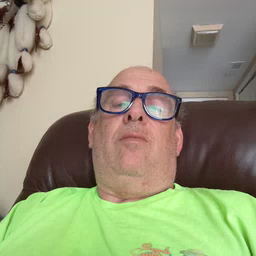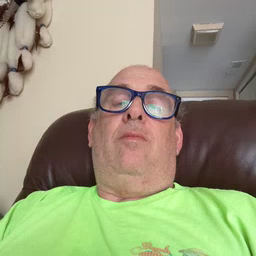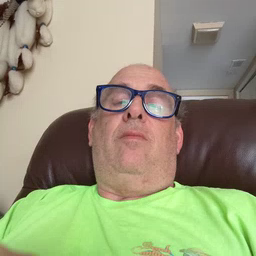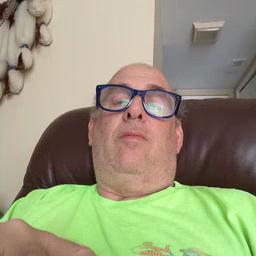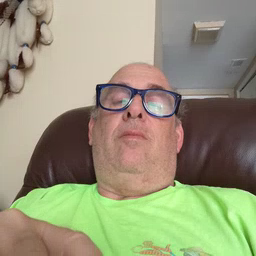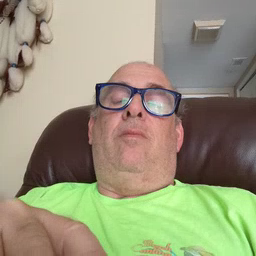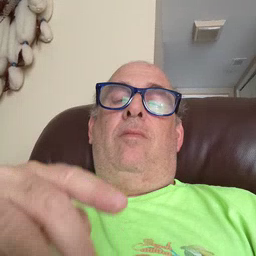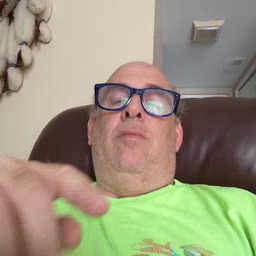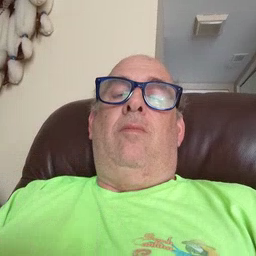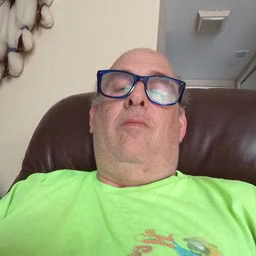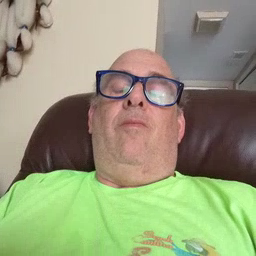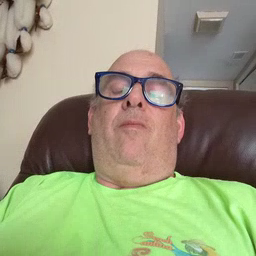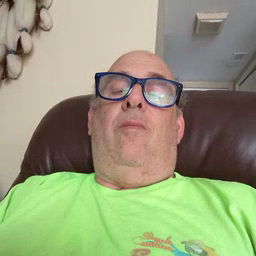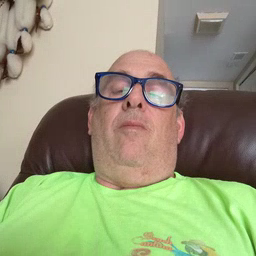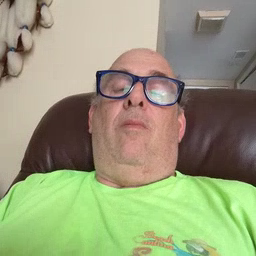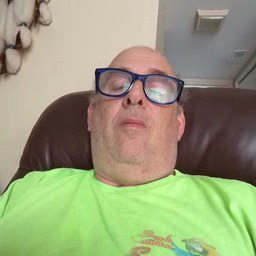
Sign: kitty